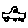
Label: car